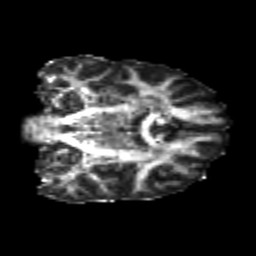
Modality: FA
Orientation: coronal
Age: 23
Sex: male
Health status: healthy
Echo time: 0.074 s